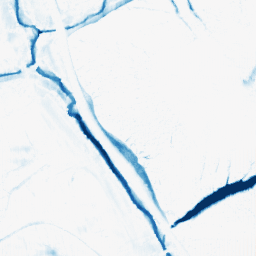
Category: morphological
Decomposition family: morphological_ellipse
Decomposition parameters: operation: closing
width: 20
height: 10
Upsampling method: fft_zeropad
Upsampling parameters: scale: 2
Upsampling scale: 2